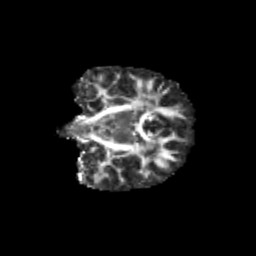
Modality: FA
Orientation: coronal
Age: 11
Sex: female
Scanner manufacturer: siemens
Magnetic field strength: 3 T
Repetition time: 3.8 s
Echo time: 0.07 s